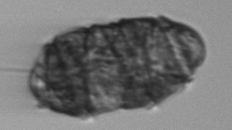
Label: Margalefidinium